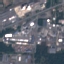
Land use / land cover: Industrial